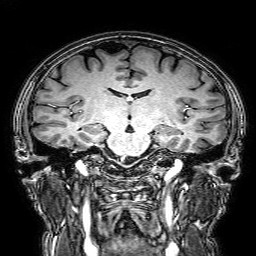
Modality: T1w
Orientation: sagittal
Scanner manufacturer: philips
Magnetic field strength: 3 T
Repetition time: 0.0096 s
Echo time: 0.0046 s